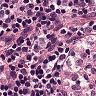
Metastatic tissue present: no